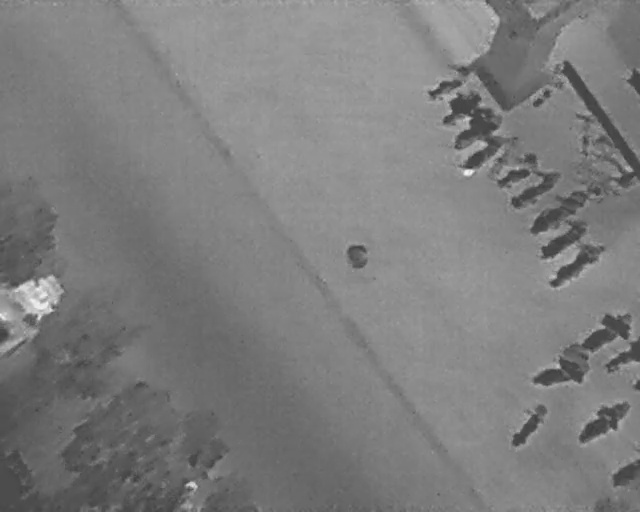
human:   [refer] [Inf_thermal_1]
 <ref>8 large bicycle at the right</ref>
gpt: <box>[[77, 25, 80, 35, 129], [78, 28, 82, 38, 149], [81, 30, 85, 42, 149], [84, 33, 89, 47, 146], [85, 40, 89, 52, 146], [87, 43, 91, 58, 146], [92, 58, 97, 70, 139], [94, 65, 99, 72, 2]]</box>

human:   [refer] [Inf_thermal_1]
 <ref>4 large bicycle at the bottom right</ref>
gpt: <box>[[84, 65, 90, 78, 160], [80, 77, 84, 88, 130], [91, 75, 96, 88, 143], [94, 89, 100, 95, 2]]</box>

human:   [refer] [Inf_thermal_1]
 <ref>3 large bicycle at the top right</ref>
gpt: <box>[[69, 16, 74, 25, 152], [71, 19, 76, 31, 149], [72, 23, 76, 35, 135]]</box>

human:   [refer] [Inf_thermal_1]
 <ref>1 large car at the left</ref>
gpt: <box>[[-2, 54, 12, 67, 2]]</box>